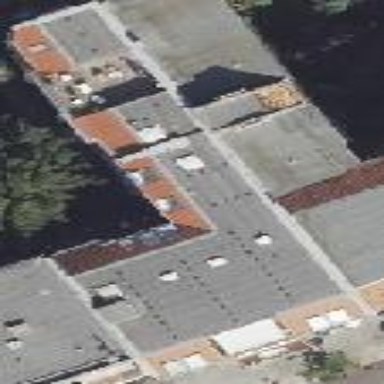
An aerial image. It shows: Building consisting of apartments with double saltbox roof shape.